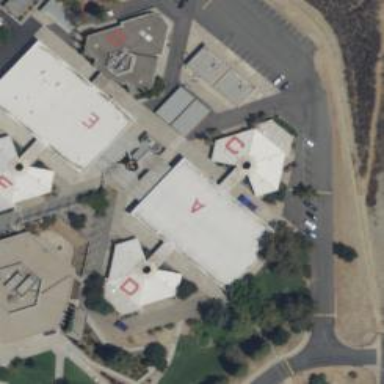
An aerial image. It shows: School building.